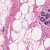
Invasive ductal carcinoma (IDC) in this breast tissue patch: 0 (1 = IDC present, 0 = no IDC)